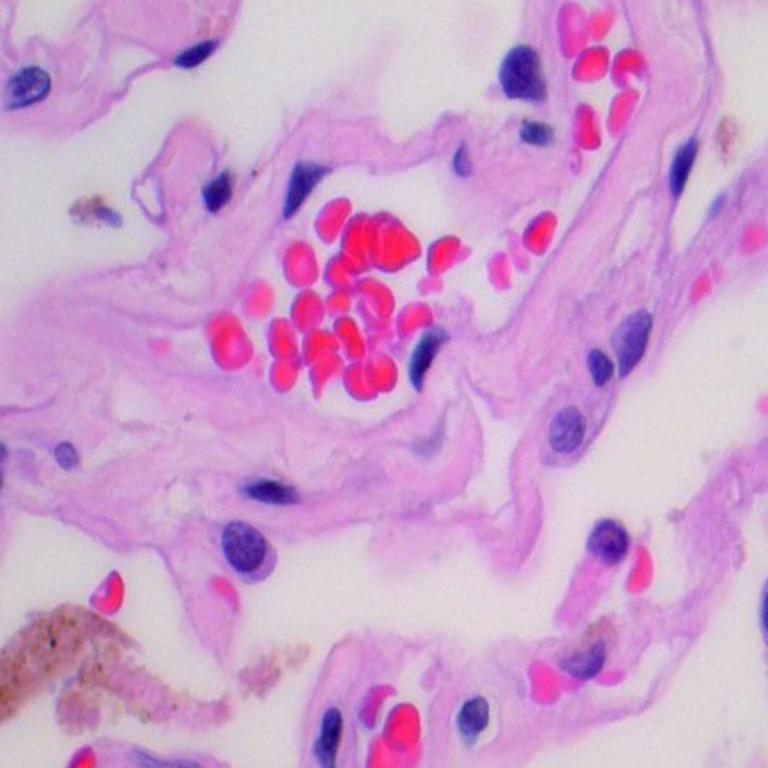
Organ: lung
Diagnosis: benign